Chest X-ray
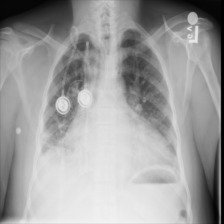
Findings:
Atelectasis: negative
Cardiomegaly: negative
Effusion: negative
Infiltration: negative
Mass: negative
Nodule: negative
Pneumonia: negative
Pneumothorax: negative
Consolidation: negative
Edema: negative
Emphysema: negative
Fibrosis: negative
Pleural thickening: negative
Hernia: negative